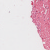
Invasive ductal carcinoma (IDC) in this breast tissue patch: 0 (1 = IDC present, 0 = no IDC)